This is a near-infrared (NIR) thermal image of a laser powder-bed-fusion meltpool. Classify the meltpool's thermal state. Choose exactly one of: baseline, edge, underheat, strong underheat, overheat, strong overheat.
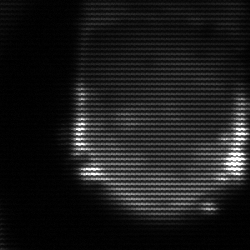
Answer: edge